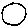
Label: circle